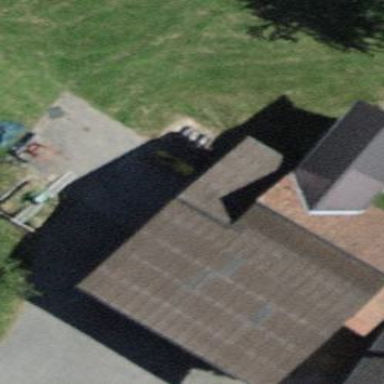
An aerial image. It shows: Barn.